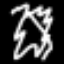
Label: squiggle